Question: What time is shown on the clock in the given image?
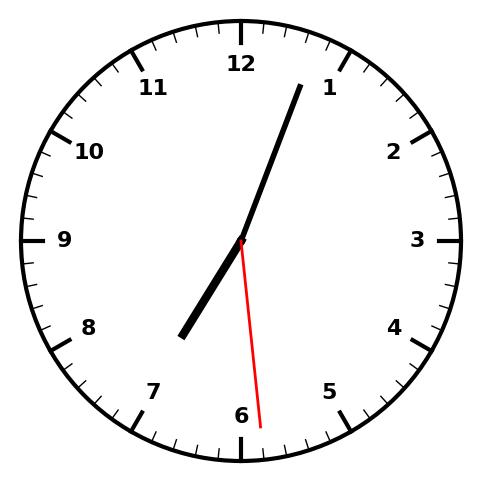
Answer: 07:03:29